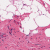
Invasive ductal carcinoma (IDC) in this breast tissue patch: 0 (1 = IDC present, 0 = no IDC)